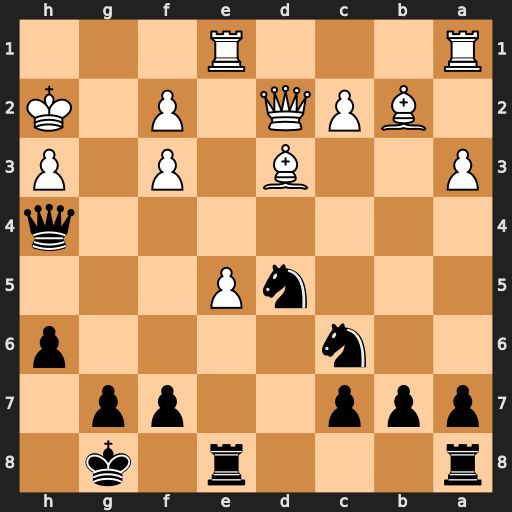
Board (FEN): r3r1k1/ppp2pp1/2n4p/3nP3/7q/P2B1P1P/1BPQ1P1K/R3R3
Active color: b
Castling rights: -
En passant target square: -
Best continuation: Nf4 Qxf4 Qxf4+